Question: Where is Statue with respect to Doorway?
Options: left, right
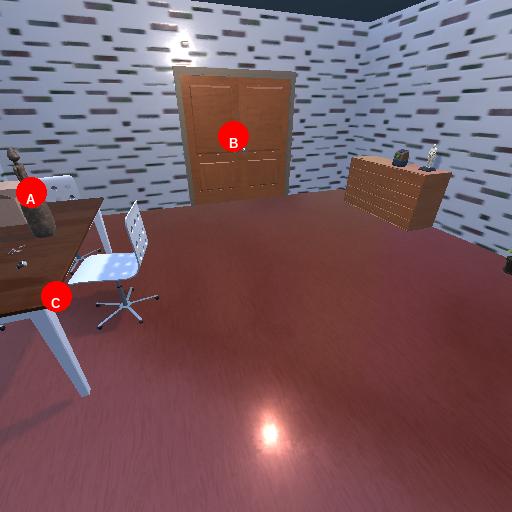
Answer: left